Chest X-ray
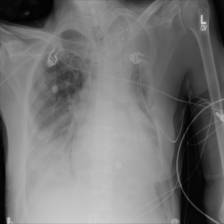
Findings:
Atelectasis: negative
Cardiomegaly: negative
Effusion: positive
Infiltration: positive
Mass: negative
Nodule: negative
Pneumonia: negative
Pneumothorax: negative
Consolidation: negative
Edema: negative
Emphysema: negative
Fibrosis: negative
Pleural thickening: negative
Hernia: negative